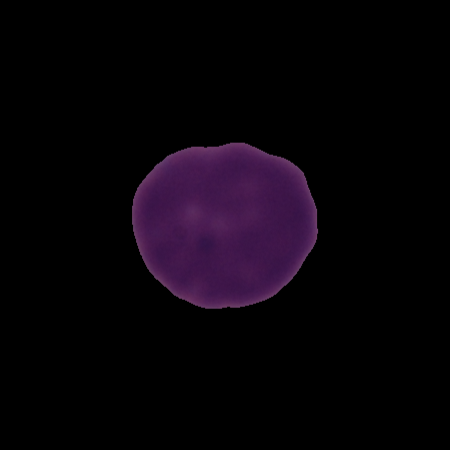
Label: healthy